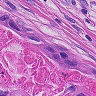
Metastatic tissue present: yes